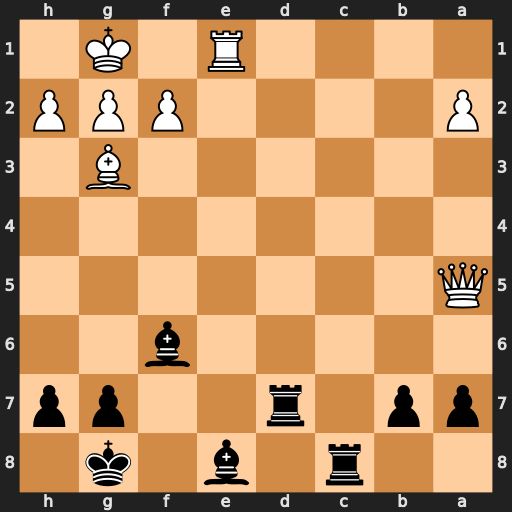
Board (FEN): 2r1b1k1/pp1r2pp/5b2/Q7/8/6B1/P4PPP/4R1K1
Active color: b
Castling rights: -
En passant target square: -
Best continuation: Bc3 Qf5 Bxe1 Qe6+ Kh8